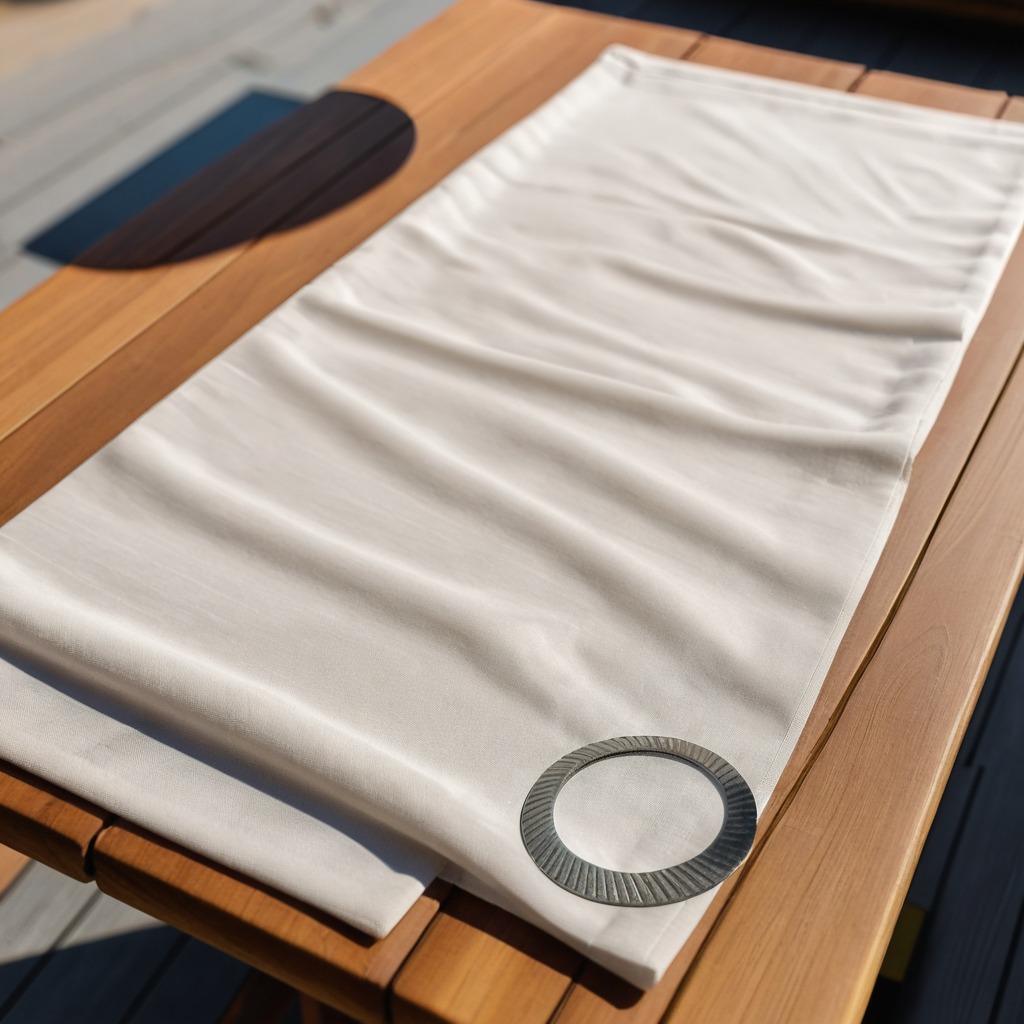
A flat metal washer is lying on a wooden table.